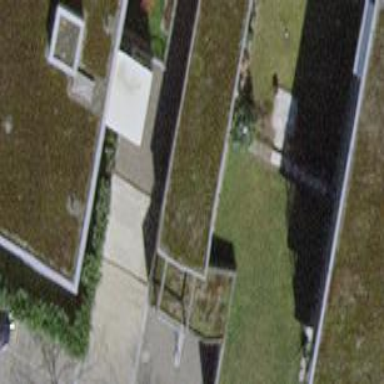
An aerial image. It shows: Building with flat roof.